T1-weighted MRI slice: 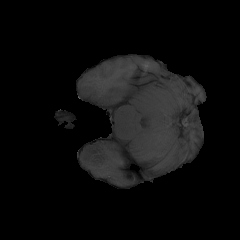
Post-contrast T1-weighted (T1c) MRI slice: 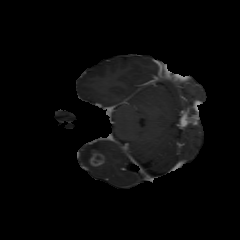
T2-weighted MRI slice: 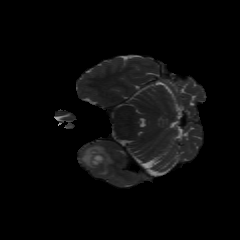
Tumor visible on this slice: yes